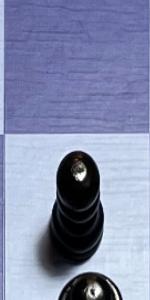
Label: Queen_Black